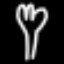
Label: fork